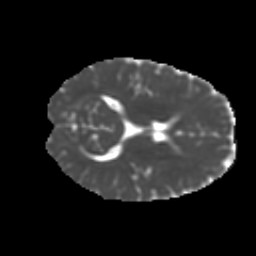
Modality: MD
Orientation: axial
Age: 12
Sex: male
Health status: ill
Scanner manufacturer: ge
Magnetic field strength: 3 T
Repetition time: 6.752 s
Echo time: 0.079 s